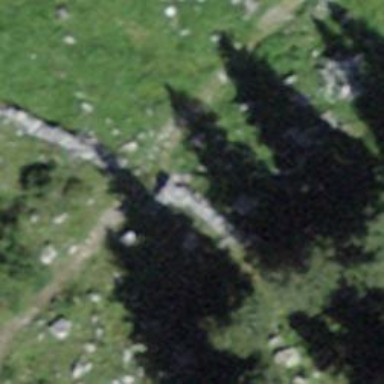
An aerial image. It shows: Dry stone wall barrier.